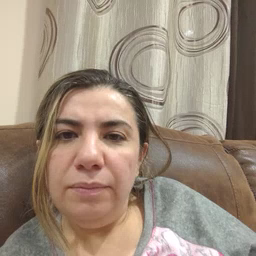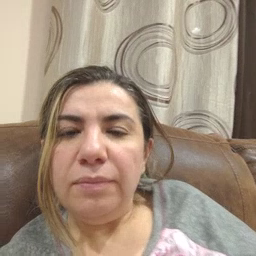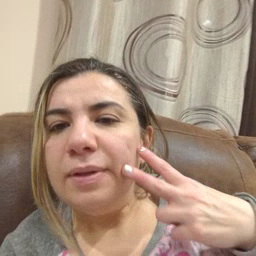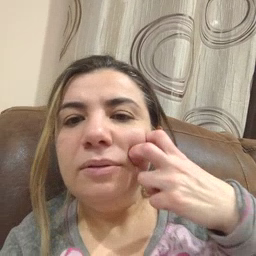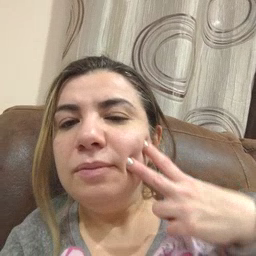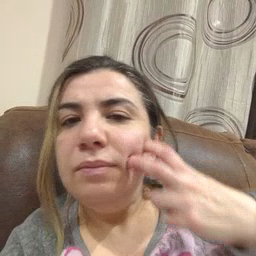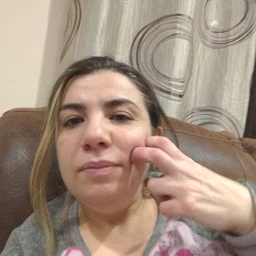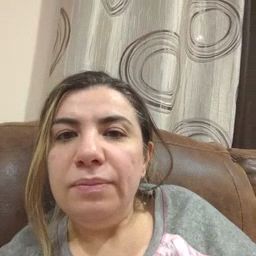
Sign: gum